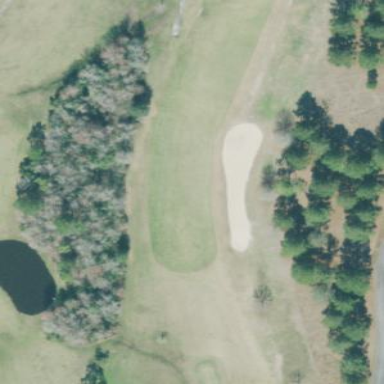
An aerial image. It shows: Lush grass fairway on golf course.